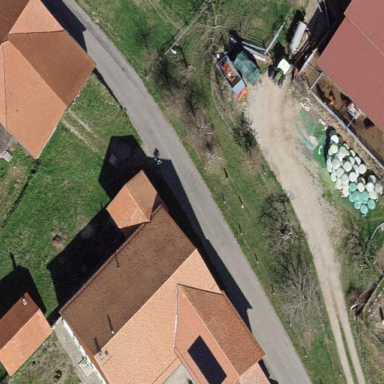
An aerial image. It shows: Farm building.